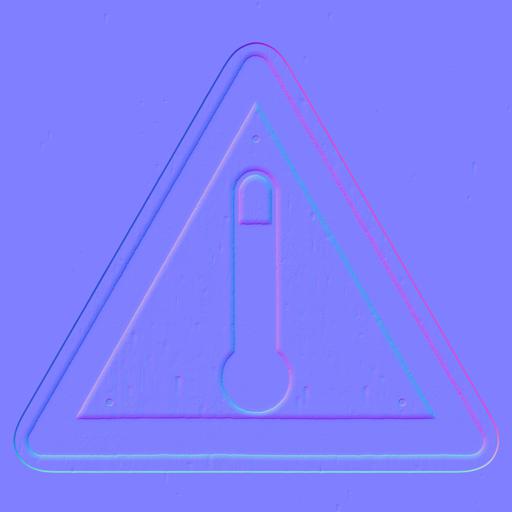
black danger hot sign temperature warm warning yellow